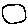
Label: circle